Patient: sex M, age 43
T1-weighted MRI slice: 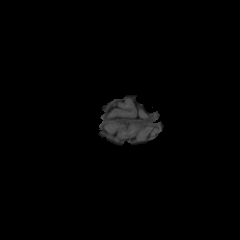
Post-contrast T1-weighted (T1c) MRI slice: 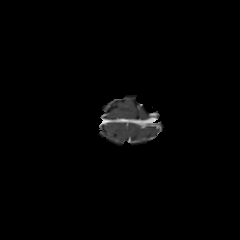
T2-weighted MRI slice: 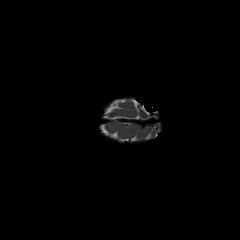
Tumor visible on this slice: no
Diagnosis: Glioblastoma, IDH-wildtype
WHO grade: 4